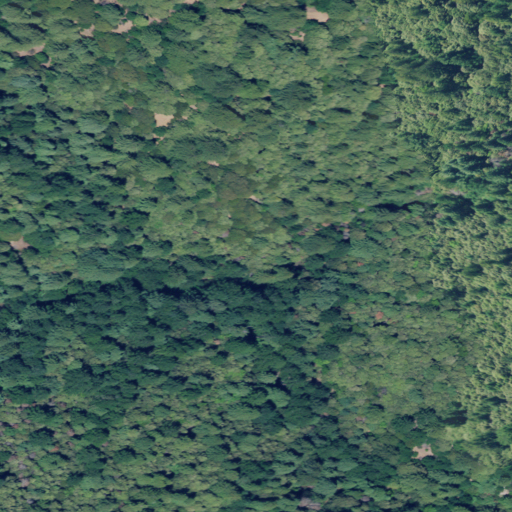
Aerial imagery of valley in California named Gulch Eight containing evergreen forest and mixed forest